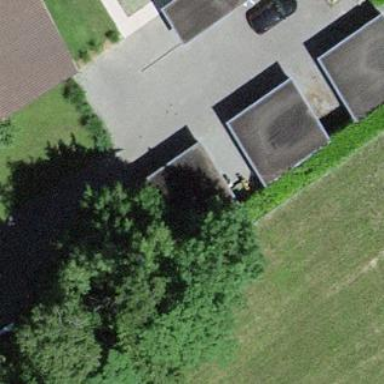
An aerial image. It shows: Garage building.